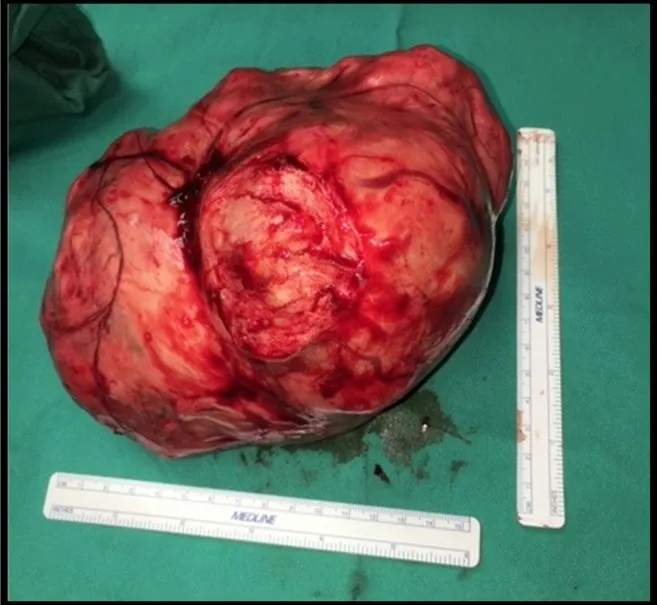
20 x 20 x 15 cm resected fibroid, gross specimen.
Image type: medical_photograph (other_medical_photograph)